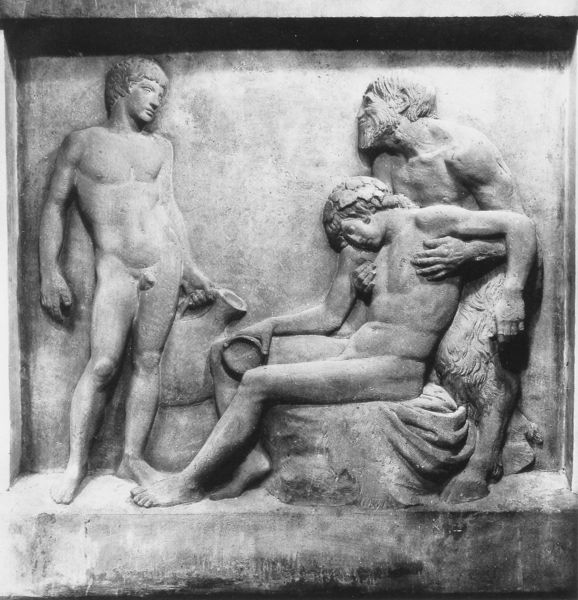
Titel: Dionysosrelief
Künstler: Adolf von Hildebrand
Standort: Florenz, S. Francesco (EU - I - Toskana)
Schlagwörter: laub, mann, nackt, wasser, marmor, männer, stuhl, stützen, tier, tuch, alt, bart, jung, trinken, kleidung, mensch, schale, stein, sitzend, stehend, krug, hufe, relief, knaben, hart, wein, platte, becher, gefäß, kranz, römer, griechen, hilfe, leiden, bacchus, satyr, flehen, stützend, erschöpft, verletzung, haltend, ziege, bitten, frech, unbedeckt, spielerisch, styr